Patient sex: F
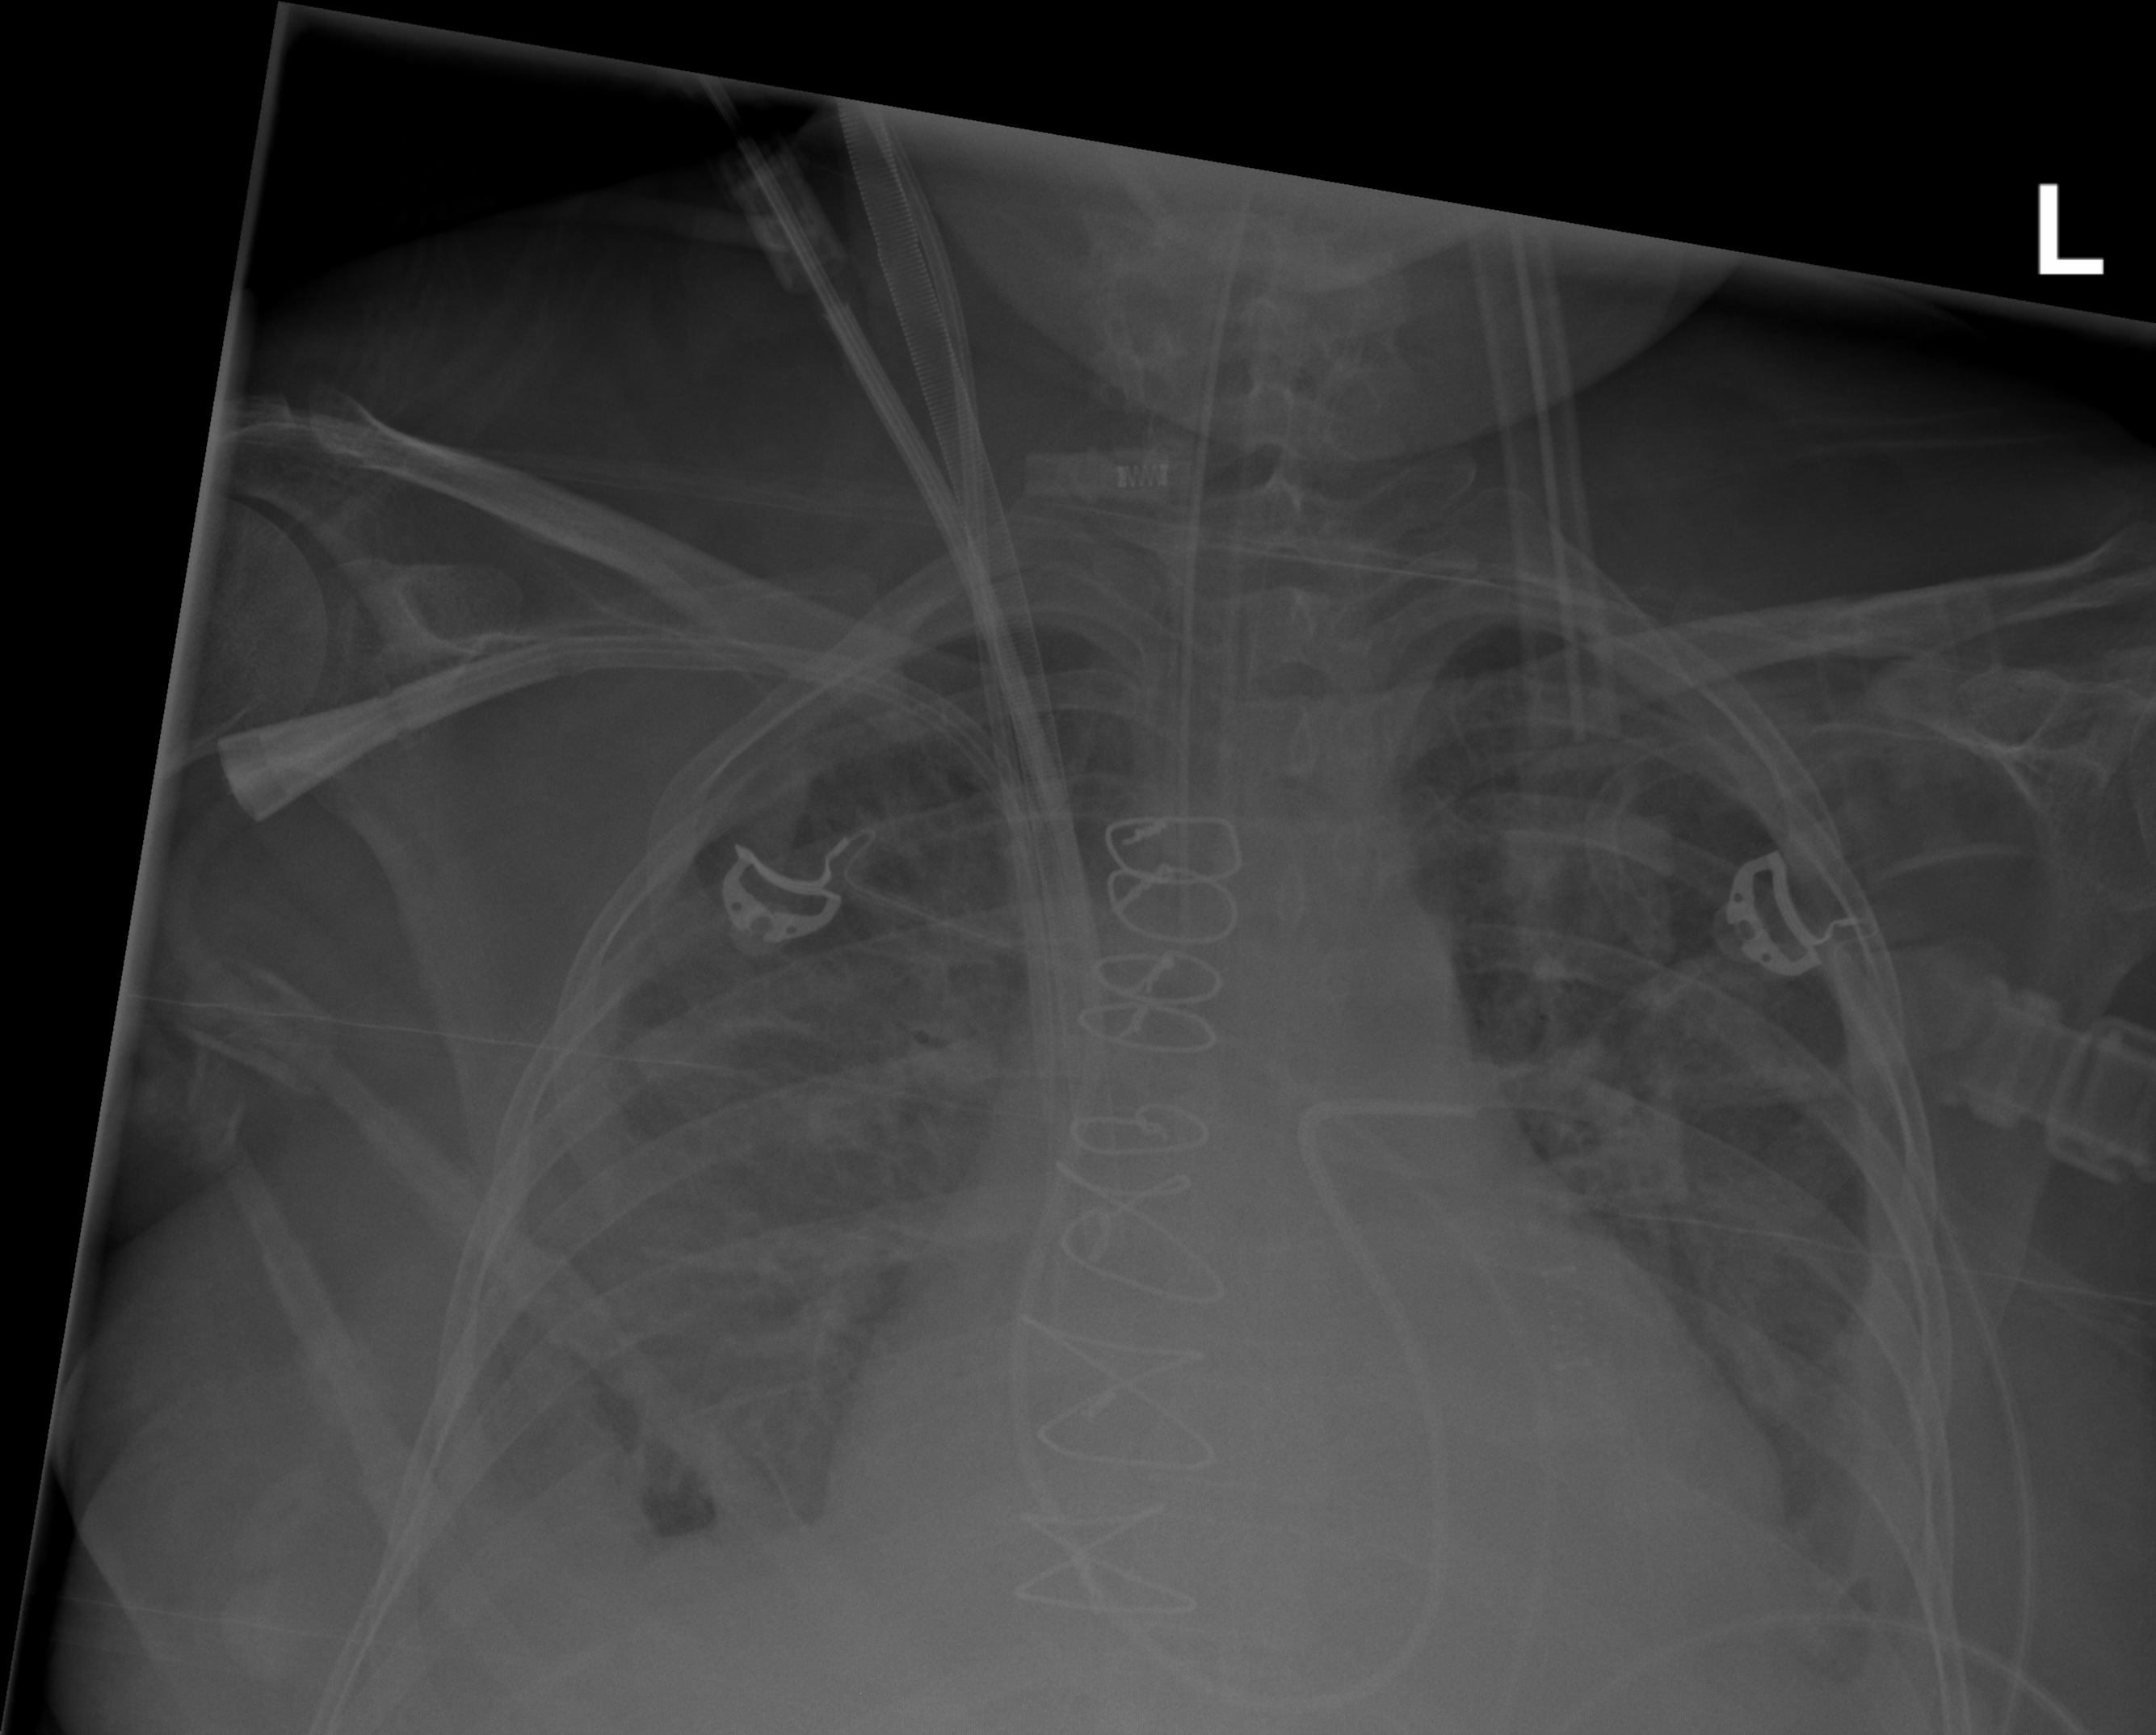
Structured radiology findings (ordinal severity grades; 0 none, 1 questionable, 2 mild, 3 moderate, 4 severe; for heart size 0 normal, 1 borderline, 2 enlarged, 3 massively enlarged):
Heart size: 2
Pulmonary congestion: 2
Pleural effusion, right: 2
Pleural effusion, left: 2
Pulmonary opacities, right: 2
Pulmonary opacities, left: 2
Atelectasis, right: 3
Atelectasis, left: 3